Field crop: maize
Growth stage: 2
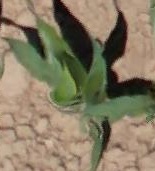
Species: maize